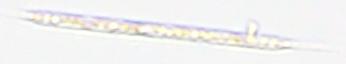
Label: Rhizosolenia